Question: I have an app on the store which is built using <URL> framework. It used to work fine, until iOS 8 was released. Now when I test it on iOS 8, title bars for modals won't appear. All the controls like 'Close', 'Back' buttons on the bar work when I click, but the bar and the controls on it are not visible. This happens only on iOS 8, works fine on iOS 7 and older versions.
To reproduce this bug, please open this sample app <URL> in Safari on an iOS 8 device or simulator, and then click on button to open a modal.
I've noticed while debugging it in Safari's web inspector that if I move the bar '<header>...</header>' element of the modal to somewhere else and then bring it back to its original position, it appears. Or sometimes, changing its 'display' property from 'block' to 'none' and then back to 'block' works. Or sometimes if I scroll the page.
Any solution will be highly appreciated

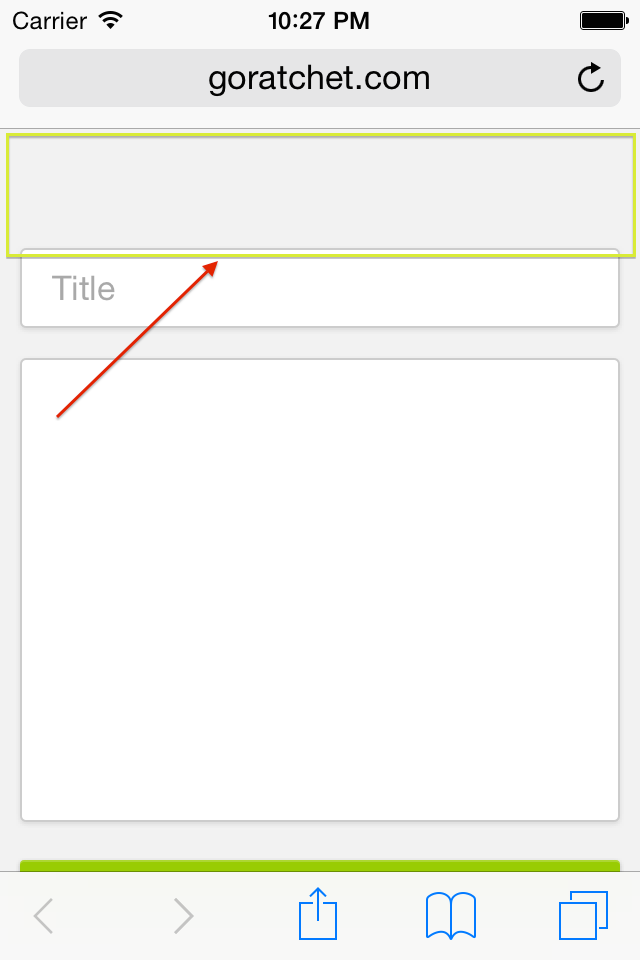
Answer: Seems there is an issue with 'position: fixed' in Safari as discussed in this SO question: <URL>
You can fix it by adding this rule to your CSS
'''
header.bar.bar-nav {
-webkit-transform: translateZ(0);
}
'''
You can track the issue on Ratchet's Github repository here - <URL>